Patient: sex M, age 68
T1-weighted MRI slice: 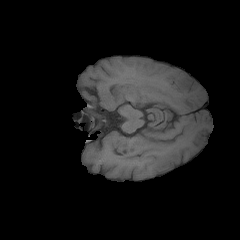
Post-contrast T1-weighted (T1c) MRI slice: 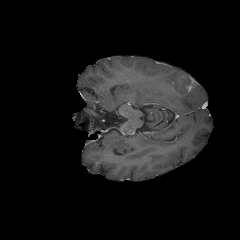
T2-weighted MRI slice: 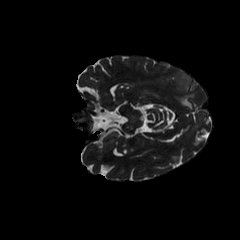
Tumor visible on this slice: yes
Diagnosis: Glioblastoma, IDH-wildtype
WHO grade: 4